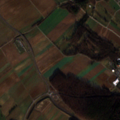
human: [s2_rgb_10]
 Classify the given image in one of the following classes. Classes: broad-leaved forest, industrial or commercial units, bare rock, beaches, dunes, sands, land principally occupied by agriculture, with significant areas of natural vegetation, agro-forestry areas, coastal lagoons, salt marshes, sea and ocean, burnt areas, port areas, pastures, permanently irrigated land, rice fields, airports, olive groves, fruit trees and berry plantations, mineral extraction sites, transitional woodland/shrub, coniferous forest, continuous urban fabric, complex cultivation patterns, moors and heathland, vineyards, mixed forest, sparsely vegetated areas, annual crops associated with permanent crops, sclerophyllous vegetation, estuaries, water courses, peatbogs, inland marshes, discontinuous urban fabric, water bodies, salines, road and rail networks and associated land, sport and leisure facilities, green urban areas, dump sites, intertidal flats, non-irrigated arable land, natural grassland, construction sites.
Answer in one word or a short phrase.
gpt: discontinuous urban fabric, non-irrigated arable land, land principally occupied by agriculture, with significant areas of natural vegetation, broad-leaved forest